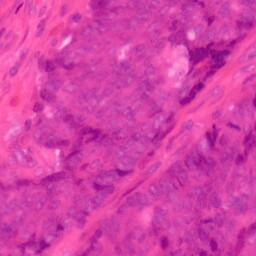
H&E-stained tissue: Colon